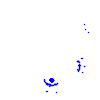
Particle: pion